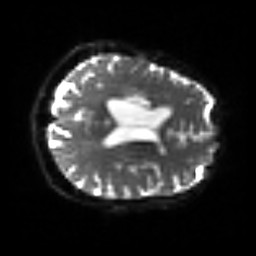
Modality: sbref
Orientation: axial
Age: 75
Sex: female
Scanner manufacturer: siemens
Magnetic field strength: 3 T
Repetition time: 3.2 s
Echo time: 0.081 s